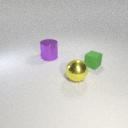
large yellow metal sphere in front of small green rubber cube